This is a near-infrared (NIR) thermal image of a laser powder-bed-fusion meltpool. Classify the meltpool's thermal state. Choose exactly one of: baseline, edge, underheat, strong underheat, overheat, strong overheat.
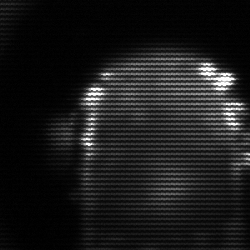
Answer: baseline